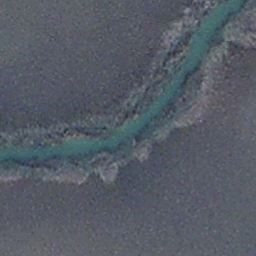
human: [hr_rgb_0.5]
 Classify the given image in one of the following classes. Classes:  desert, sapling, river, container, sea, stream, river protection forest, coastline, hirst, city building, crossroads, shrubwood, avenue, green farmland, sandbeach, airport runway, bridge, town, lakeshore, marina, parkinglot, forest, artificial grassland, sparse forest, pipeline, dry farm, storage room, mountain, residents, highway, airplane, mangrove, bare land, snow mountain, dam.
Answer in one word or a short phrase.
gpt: stream